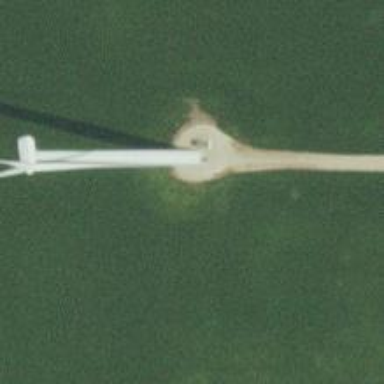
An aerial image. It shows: Wind generator powered by wind. The generator type is horizontal axis and it uses wind turbines.